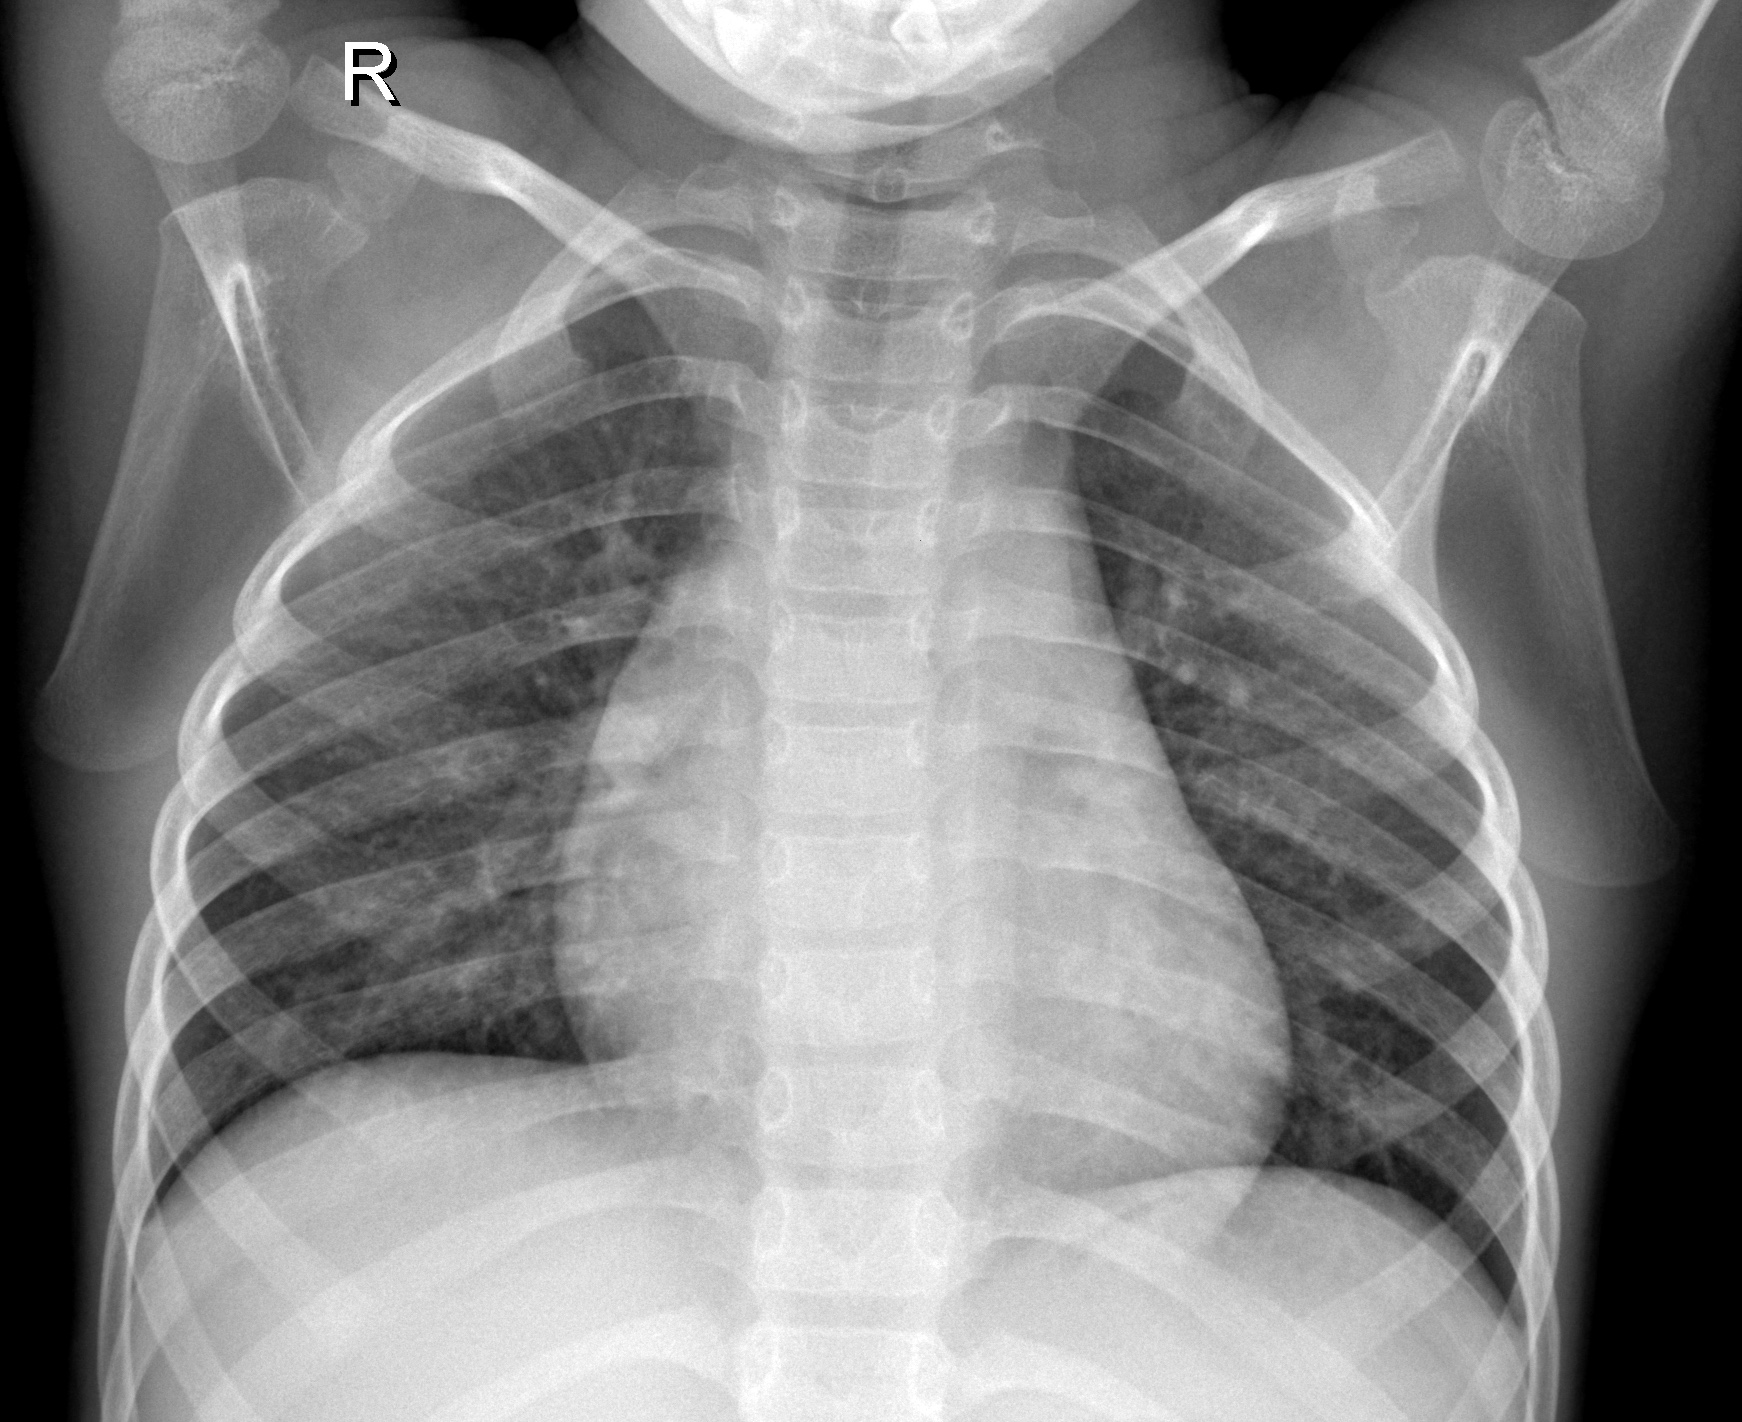
Diagnosis: NORMAL